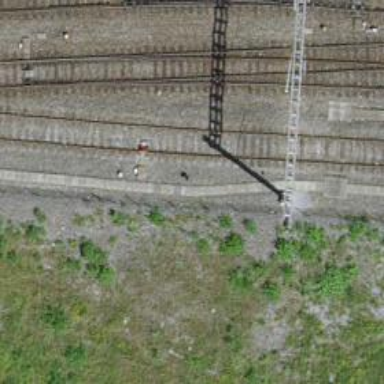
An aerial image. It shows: Railway yard with one track.